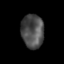
Tissue: lung
Cell type: Epithelial cells
Senescence score: 0.2113
Nuclear area (px): 743
Mean DAPI intensity: 77.428